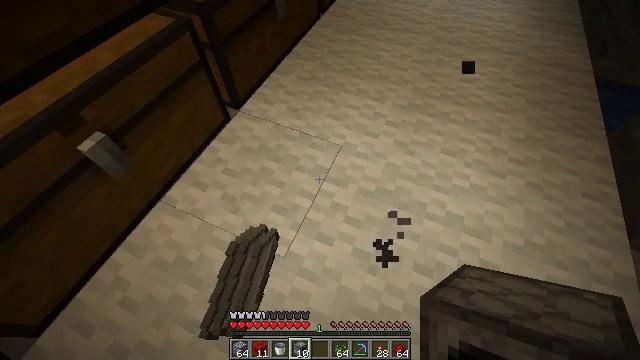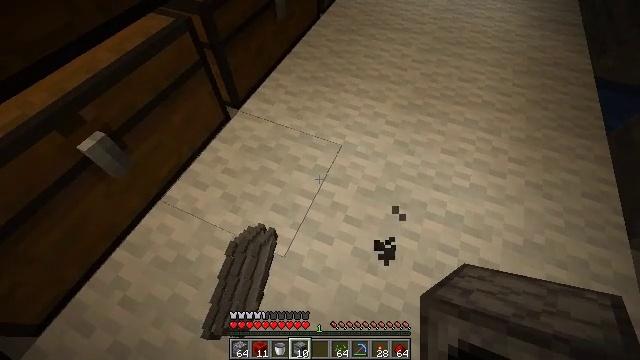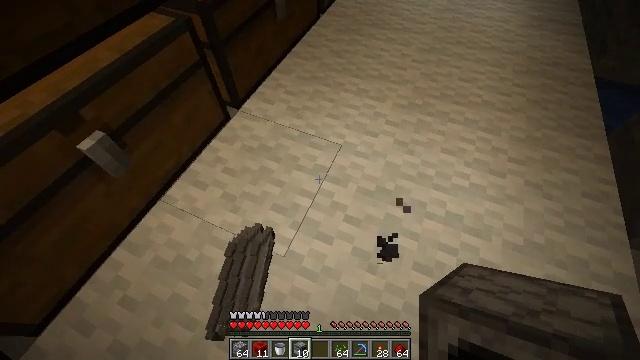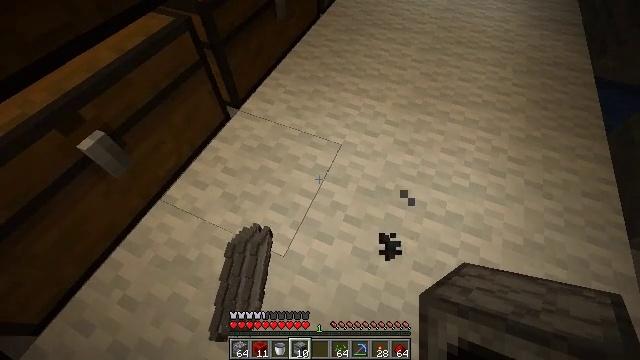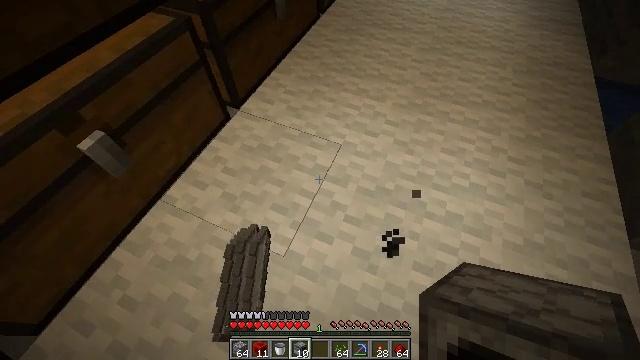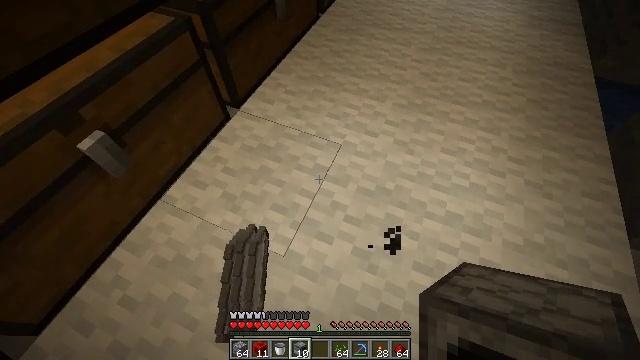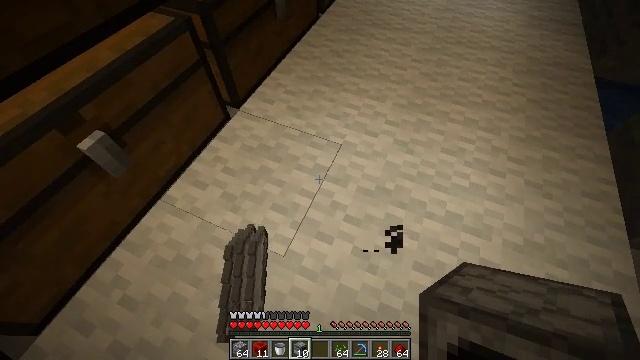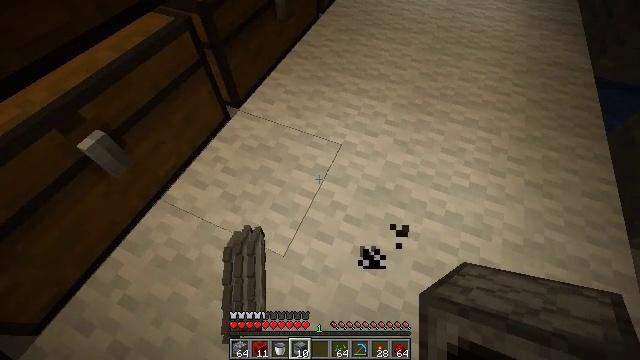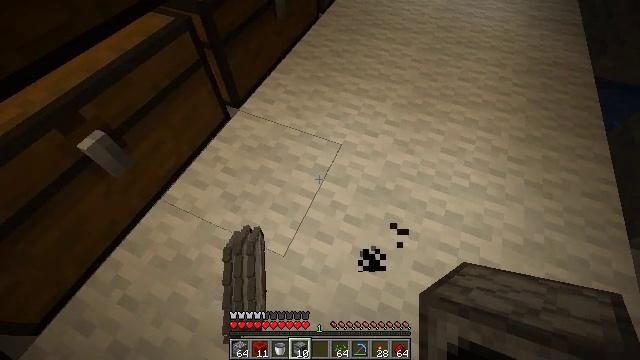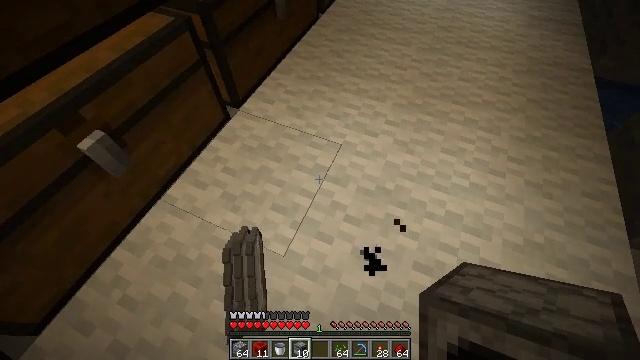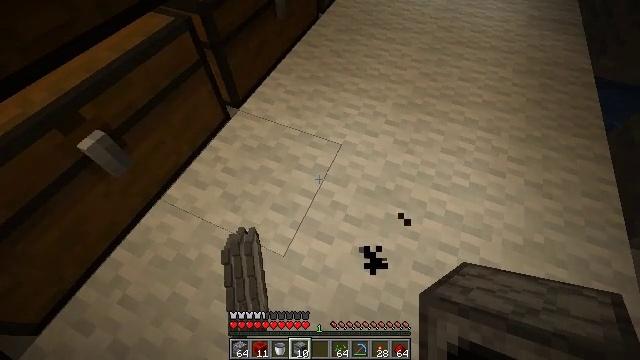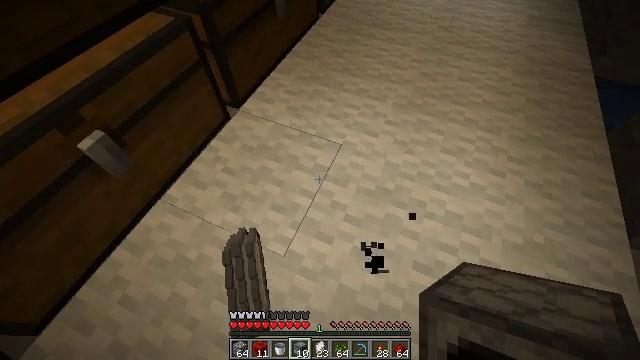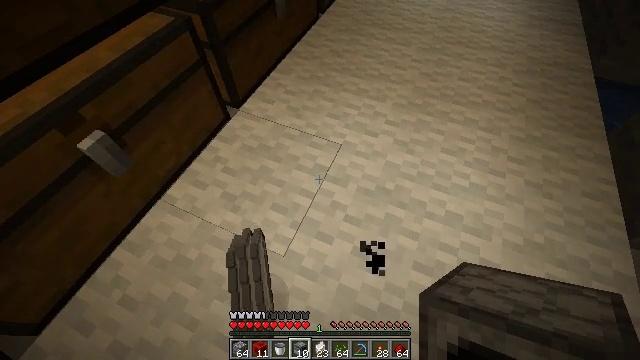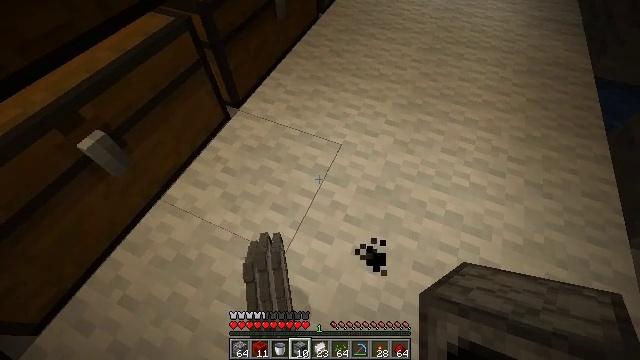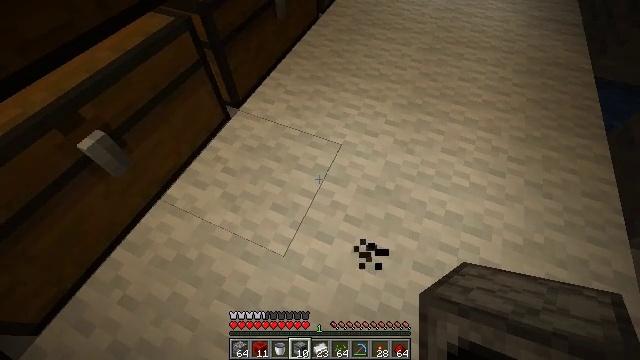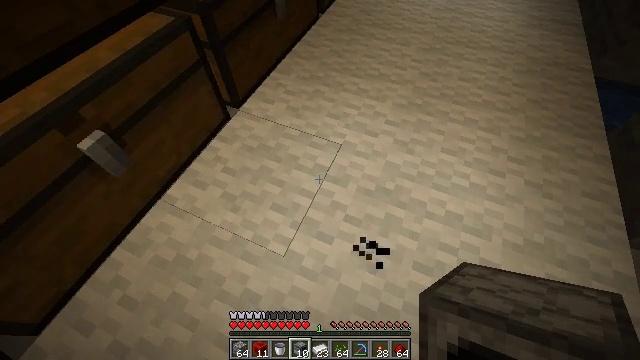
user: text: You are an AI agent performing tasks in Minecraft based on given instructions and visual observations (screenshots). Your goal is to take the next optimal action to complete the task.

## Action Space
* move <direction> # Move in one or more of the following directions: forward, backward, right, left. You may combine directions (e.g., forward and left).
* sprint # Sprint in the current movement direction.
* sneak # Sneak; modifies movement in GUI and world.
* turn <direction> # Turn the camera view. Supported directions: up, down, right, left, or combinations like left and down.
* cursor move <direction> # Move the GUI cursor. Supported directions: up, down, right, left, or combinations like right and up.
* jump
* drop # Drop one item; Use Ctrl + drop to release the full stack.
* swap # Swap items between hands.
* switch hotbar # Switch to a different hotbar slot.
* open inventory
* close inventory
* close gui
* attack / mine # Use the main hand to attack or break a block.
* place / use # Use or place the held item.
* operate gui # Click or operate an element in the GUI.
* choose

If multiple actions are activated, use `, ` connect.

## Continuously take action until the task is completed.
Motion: motion action
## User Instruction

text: Make a blast furnace with a furnace, iron ingots, and smooth stone.
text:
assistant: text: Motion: no_op
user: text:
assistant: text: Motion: no_op
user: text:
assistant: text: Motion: no_op
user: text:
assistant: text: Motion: no_op
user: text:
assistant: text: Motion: no_op
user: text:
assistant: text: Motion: no_op
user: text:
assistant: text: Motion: no_op
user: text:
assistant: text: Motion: no_op
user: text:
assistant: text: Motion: no_op
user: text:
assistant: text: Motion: no_op
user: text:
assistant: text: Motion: no_op
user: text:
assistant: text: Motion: no_op
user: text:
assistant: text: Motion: no_op
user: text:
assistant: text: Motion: no_op
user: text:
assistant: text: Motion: no_op
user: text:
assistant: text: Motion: no_op
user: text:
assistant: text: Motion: no_op
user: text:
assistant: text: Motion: no_op
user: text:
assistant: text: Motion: no_op
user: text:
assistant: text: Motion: no_op
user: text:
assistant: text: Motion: no_op
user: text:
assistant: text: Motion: no_op
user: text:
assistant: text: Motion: no_op
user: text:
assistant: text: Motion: no_op
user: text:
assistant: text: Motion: turn right and up
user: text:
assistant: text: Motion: turn right and up
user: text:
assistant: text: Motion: turn right and up
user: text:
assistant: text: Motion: no_op
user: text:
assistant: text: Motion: no_op
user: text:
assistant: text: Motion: no_op